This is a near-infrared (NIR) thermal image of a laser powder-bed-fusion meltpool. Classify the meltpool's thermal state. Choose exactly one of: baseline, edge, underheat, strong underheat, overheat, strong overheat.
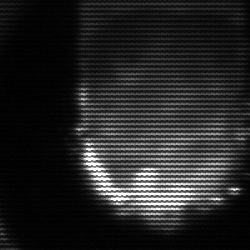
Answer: baseline